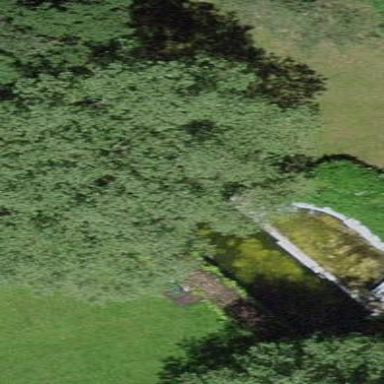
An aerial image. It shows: Serene pond surrounded by nature.